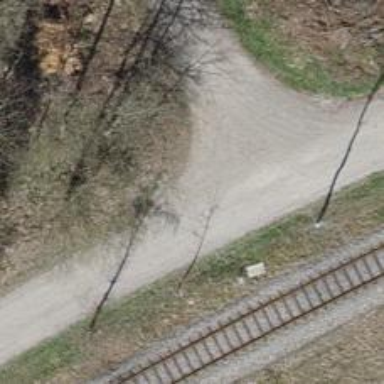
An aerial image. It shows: Track with grade 2 gravel surface.